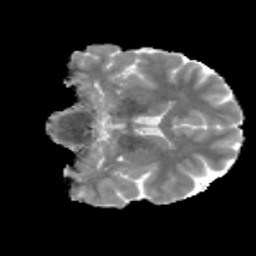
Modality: MD
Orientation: coronal
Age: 27
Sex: female
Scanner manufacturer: siemens
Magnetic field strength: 3 T
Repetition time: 3.5 s
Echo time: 0.086 s